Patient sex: F
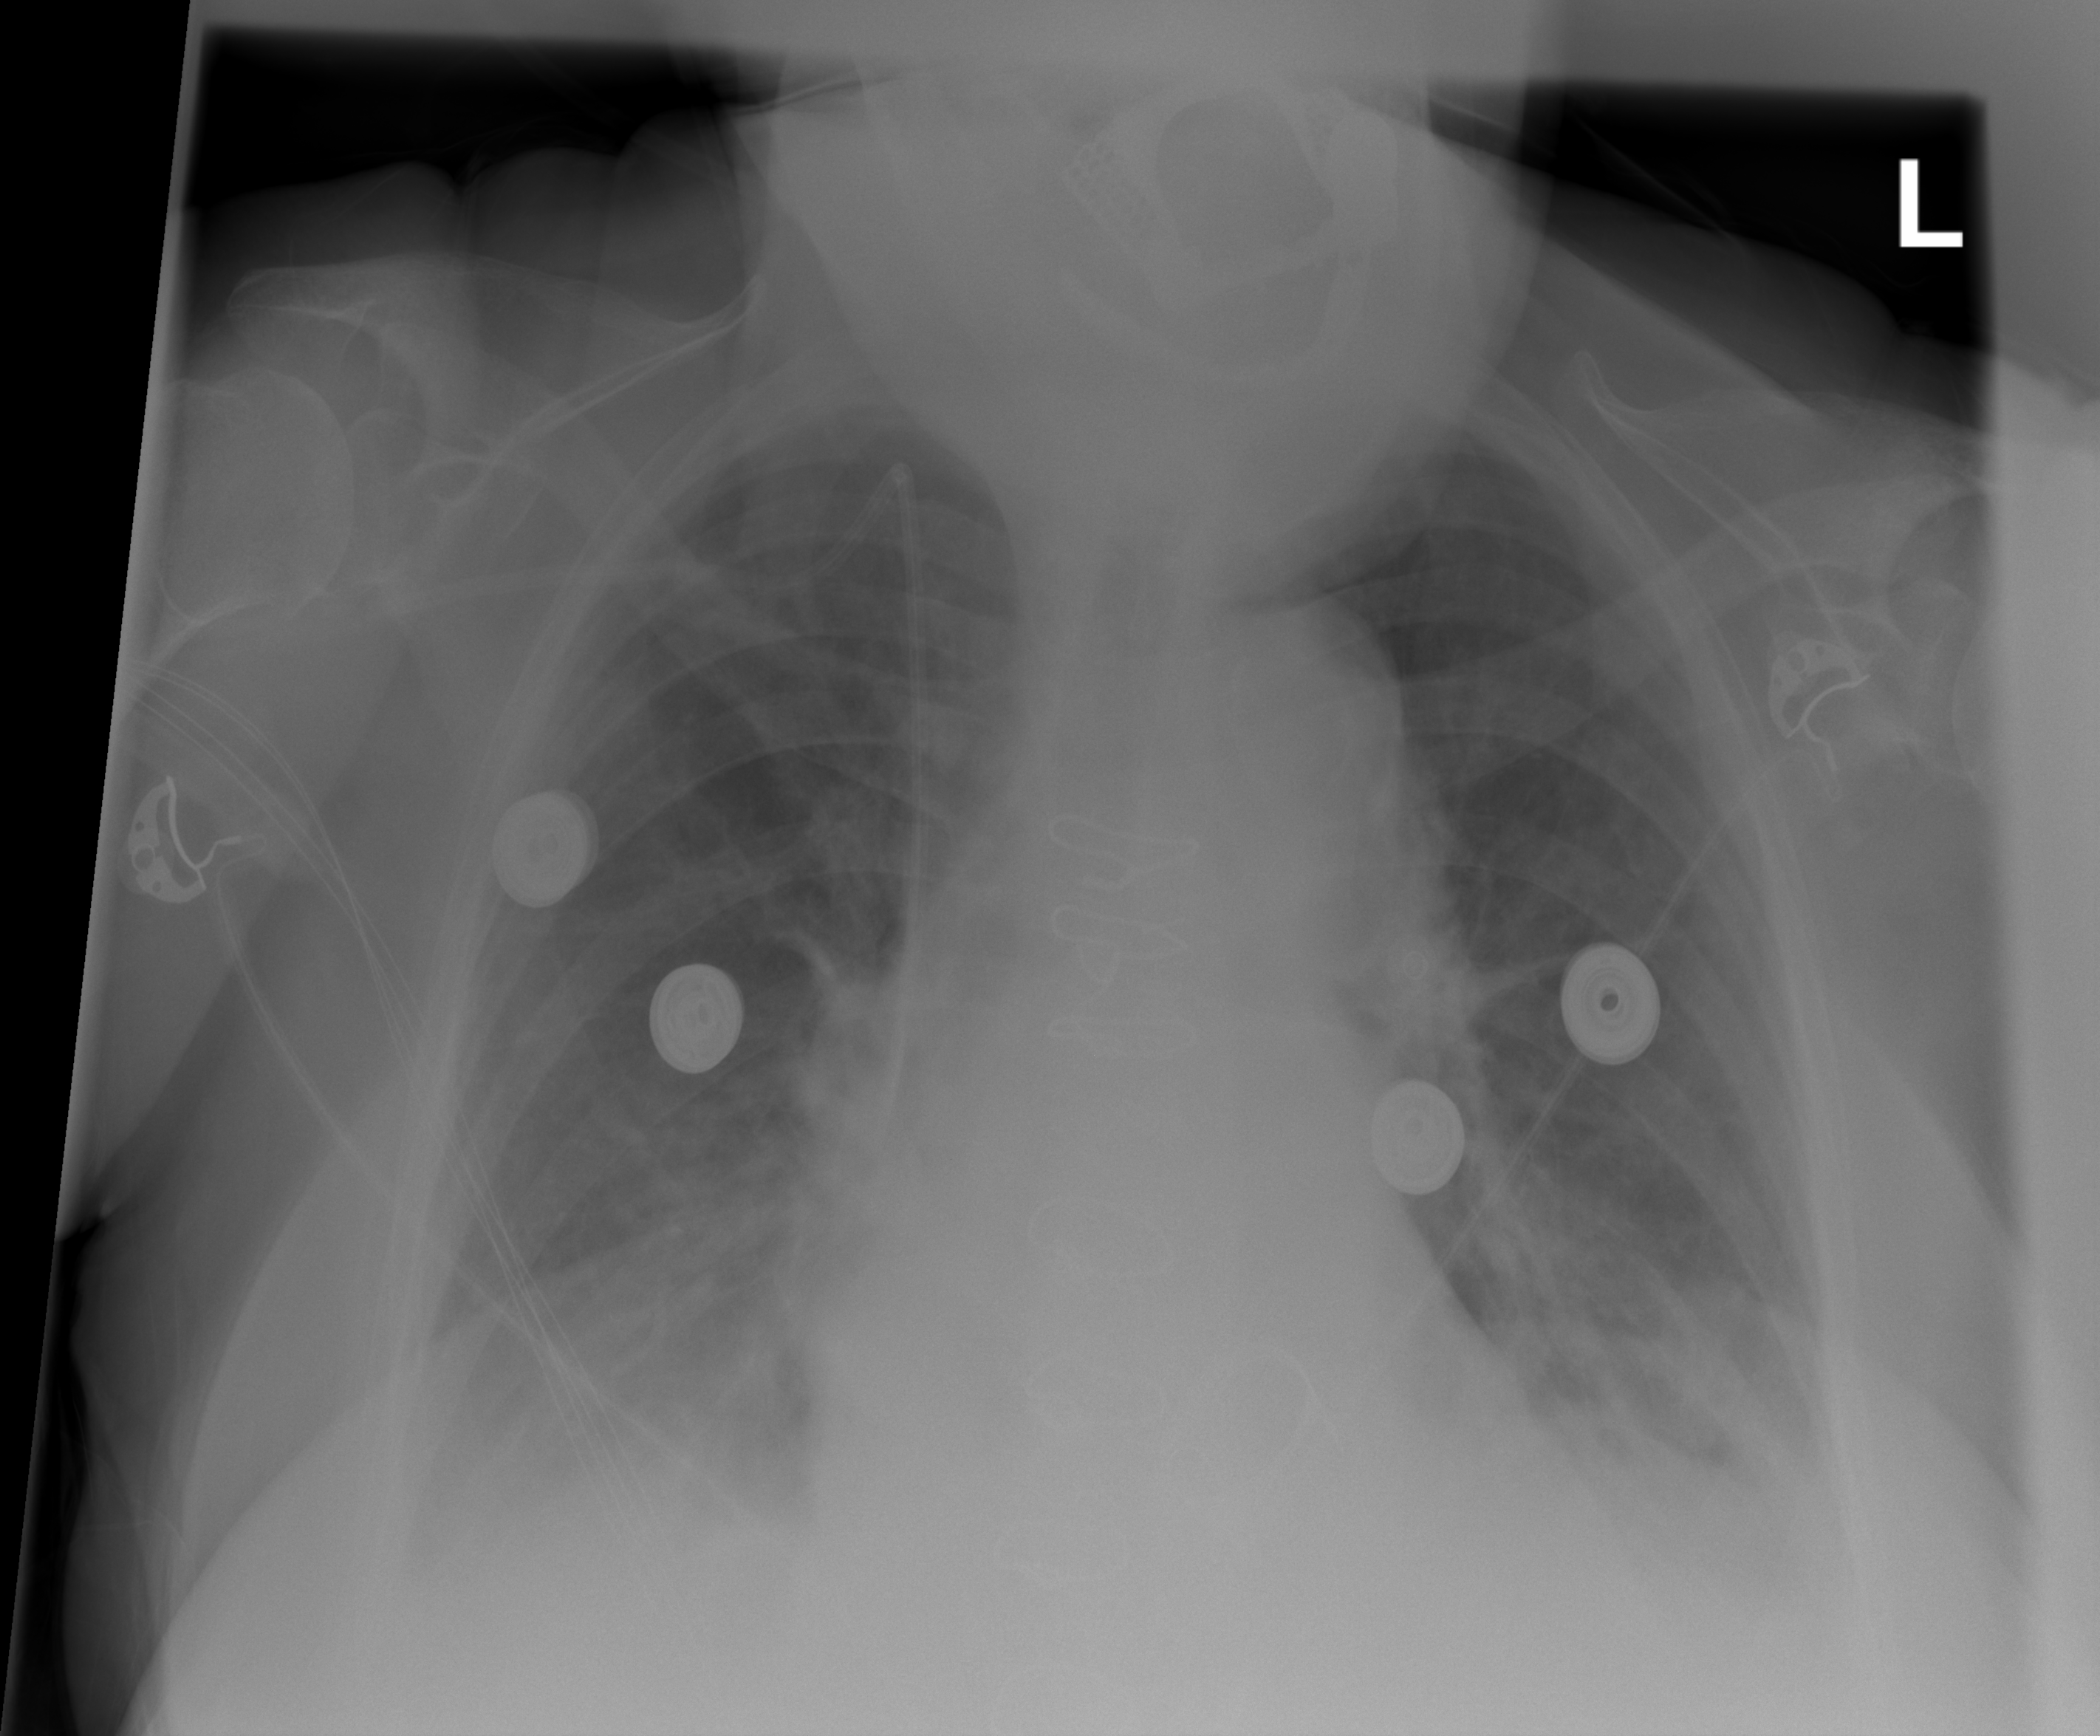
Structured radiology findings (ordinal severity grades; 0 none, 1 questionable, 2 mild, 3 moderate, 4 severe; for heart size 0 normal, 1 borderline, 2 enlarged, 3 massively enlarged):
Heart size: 2
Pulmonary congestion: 0
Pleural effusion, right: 2
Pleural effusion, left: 2
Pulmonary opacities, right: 2
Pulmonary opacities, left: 2
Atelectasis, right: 2
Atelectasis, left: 2